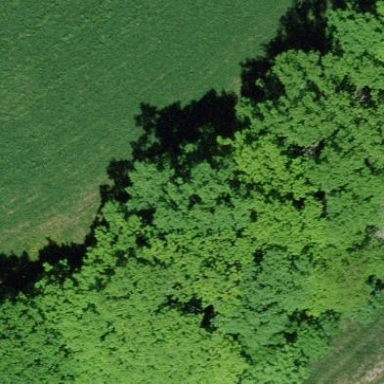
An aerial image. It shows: Forest area.